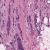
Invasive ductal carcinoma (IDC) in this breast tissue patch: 1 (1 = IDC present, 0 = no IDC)